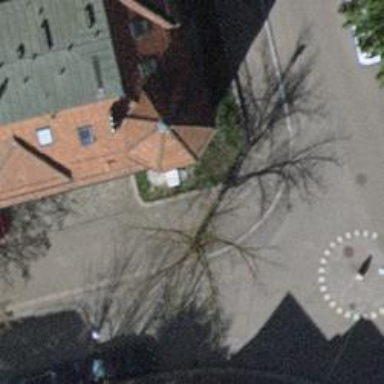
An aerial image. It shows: Car sharing facility.